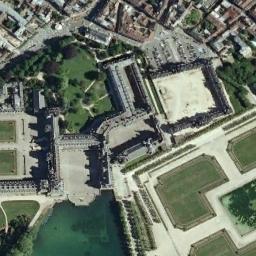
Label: palace